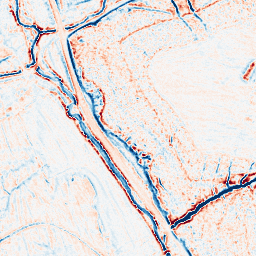
Category: edge_preserving
Decomposition family: bilateral
Decomposition parameters: d: 9
sigma_color: 100
sigma_space: 75
Upsampling method: bicubic
Upsampling parameters: scale: 2
Upsampling scale: 2